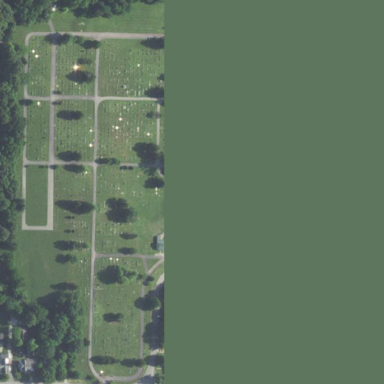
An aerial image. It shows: Cemetery.